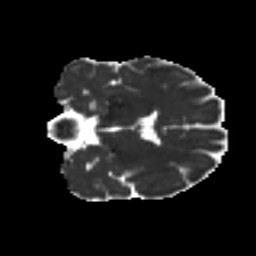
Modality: MD
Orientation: coronal
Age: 47
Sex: male
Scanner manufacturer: ge
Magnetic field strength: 3 T
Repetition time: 7.8 s
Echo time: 0.0609 s